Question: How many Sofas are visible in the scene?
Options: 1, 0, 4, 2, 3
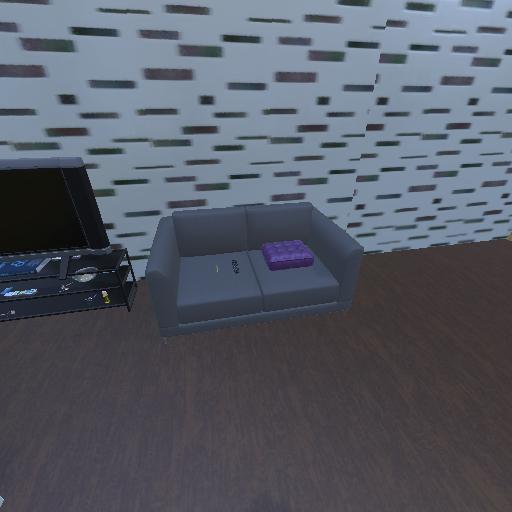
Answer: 1